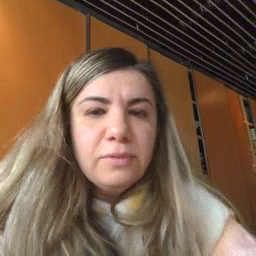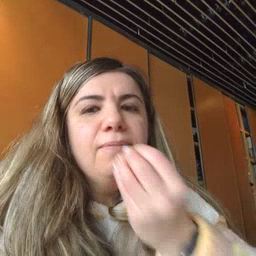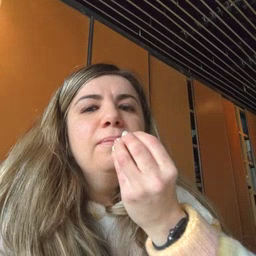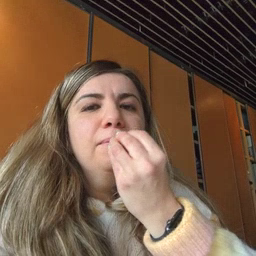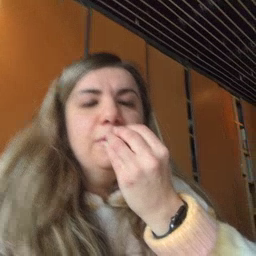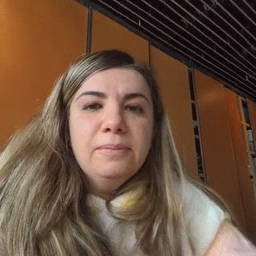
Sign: food